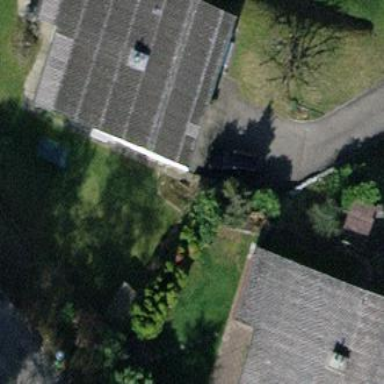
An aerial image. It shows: Detached building with gabled roof.